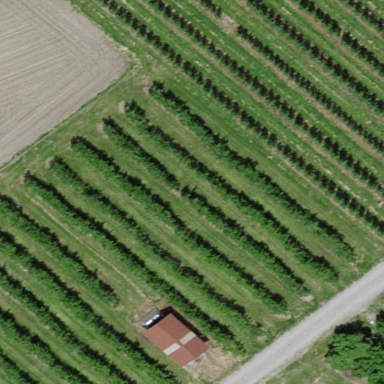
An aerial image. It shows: Orchard.